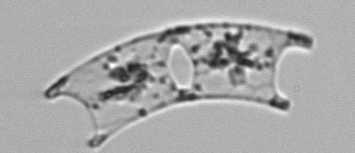
Label: Eucampia